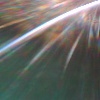
Label: sunburn